Question: '''
html, body {
min-height: 100%;
margin: 0;
padding: 0;
overflow-y: hidden;
}
#sidebar {
background-color: white;
height: 100%;
width: 20%;
float: left;
position: fixed;
box-shadow: 0px 1px 5px rgba(0, 0, 0, 0.5);
padding-bottom: 6em;
overflow-x: scroll;
}
'''
The sidebar has a scroll which moves approximately 50px off the screen, please refer to image provided. I have tried using padding or margin on both body and #sidebar, to no avail.

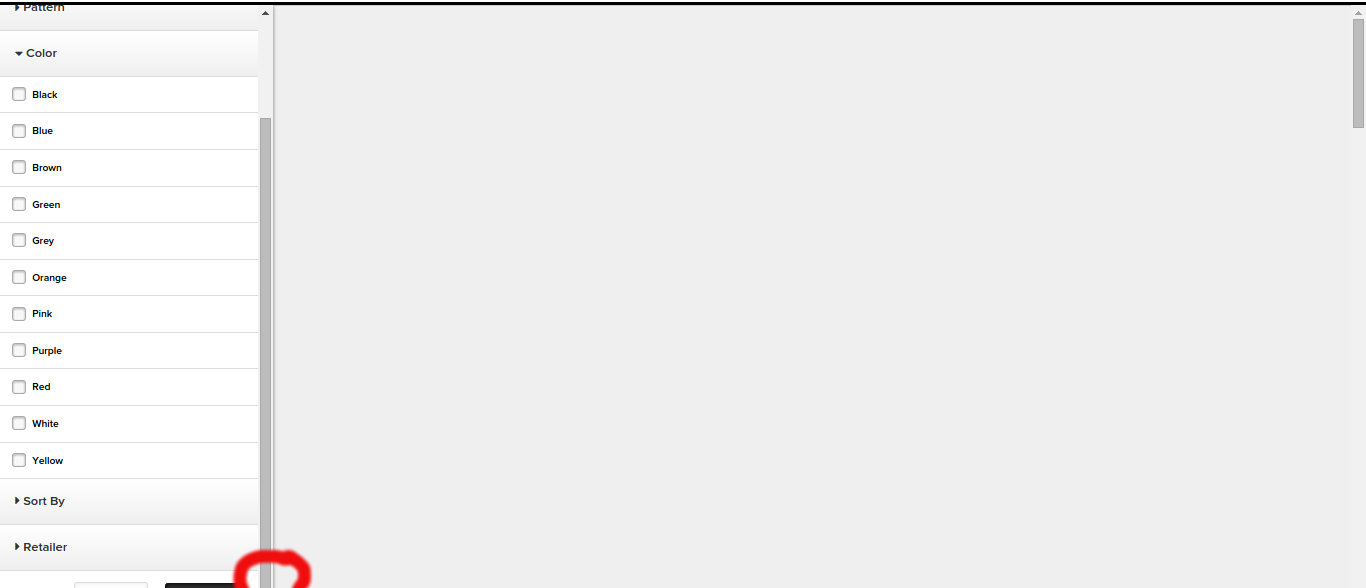
Answer: Because you have no set height on #sidebar's container, 100% height will be auto. The scrollbar will be the size of it's container (#sidebar) so it will just stretch. Try something like this:
'''
#sidebar {
top: 0;
bottom: 0;
}
'''
You could also use window units:
'''
#sidebar {
height: 100vh;
}
'''